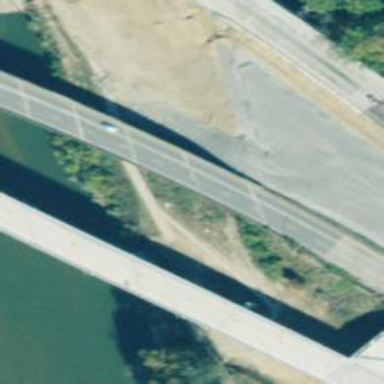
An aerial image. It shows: Bridge.